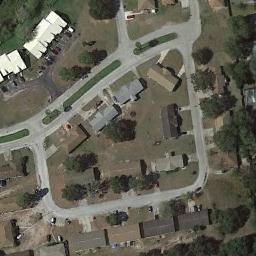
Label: medium_residential